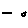
Label: line